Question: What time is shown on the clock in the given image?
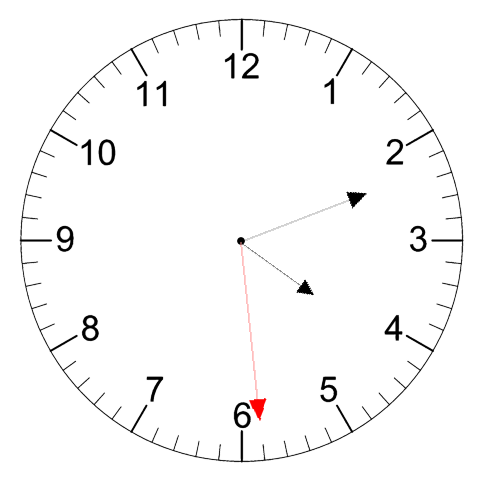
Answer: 04:11:29